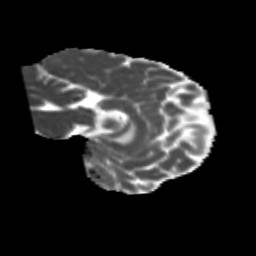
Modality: MD
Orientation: sagittal
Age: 34
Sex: male
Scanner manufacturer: siemens
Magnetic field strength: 3 T
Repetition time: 1.8 s
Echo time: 0.07 s